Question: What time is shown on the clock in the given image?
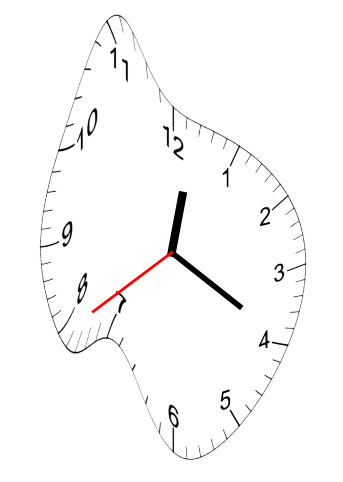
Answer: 12:19:39